Question: I am running a Node.js service with sequelize. I have 4 different types of users, all share some of the same attributes like name, password etc. and all have user-role specific attributes.
Currently, I have all 4 models defined as separate models. This gives code duplication and multiple calls to the database if I want to retrieve all users.
How can I obtain a form of inheritance with sequelize?
I would like to achieve something like this:

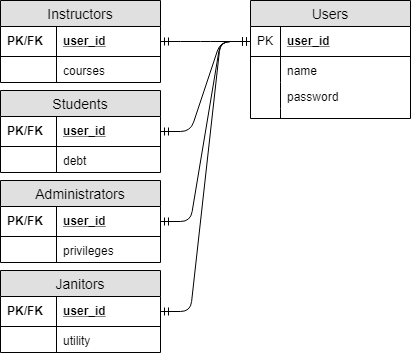
Answer: In order to achieve your ERD above, you can simply Associate each Role 'Instructor', 'Student', 'Administrator', 'Janitor' to the main 'User' using the Sequelize , it's very flexible to define 'foreignKeys', 'targetKeys' and 'sourceKey', take a look at the Association part of Sequelize documentation over <URL>.
I'm not really sure what specific entities relationship type this would be (meaning 'belongsTo', 'belongsToMany', ..etc) but according to your diagram it is a 'hasOne' relationship.